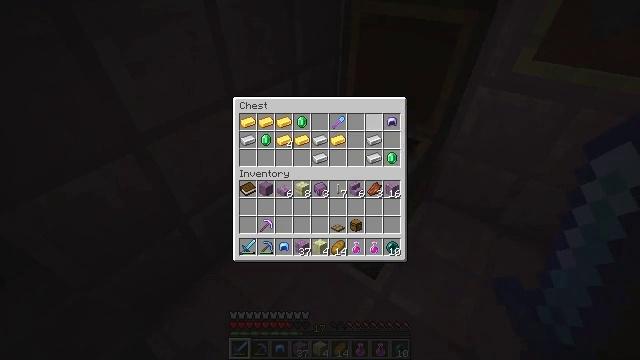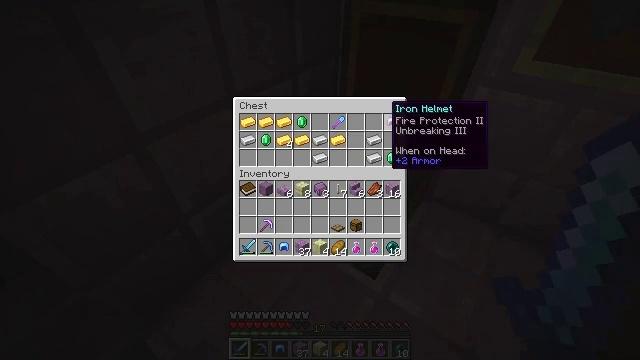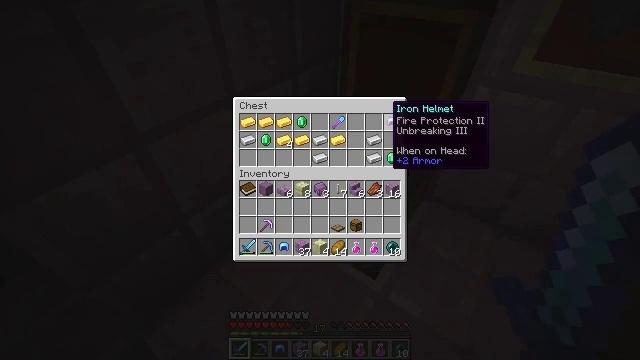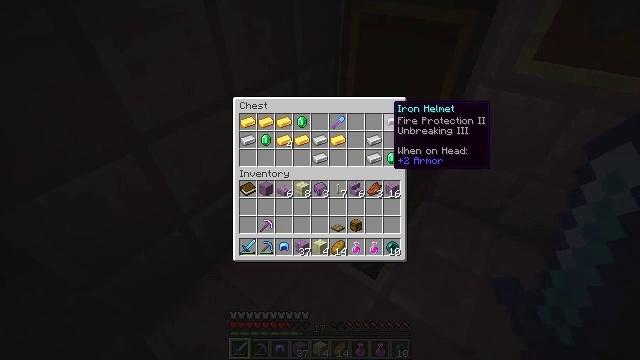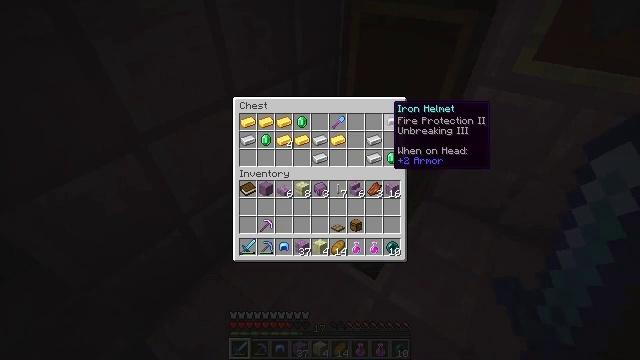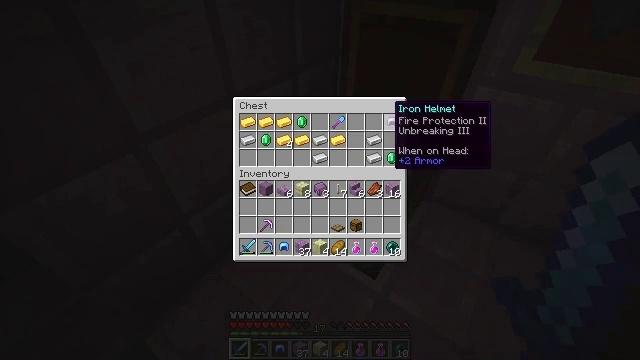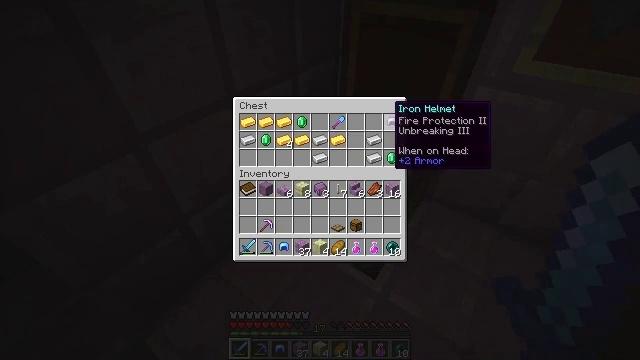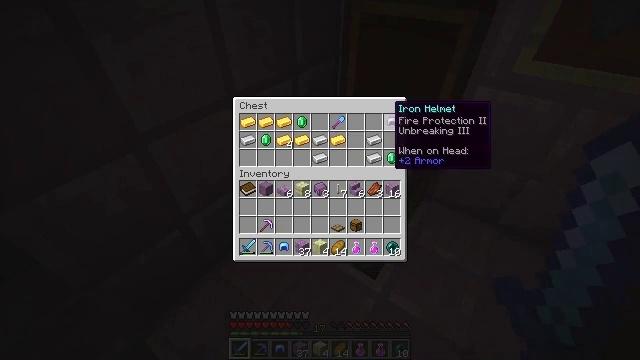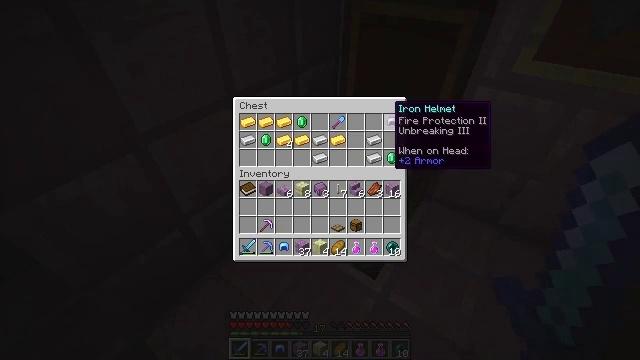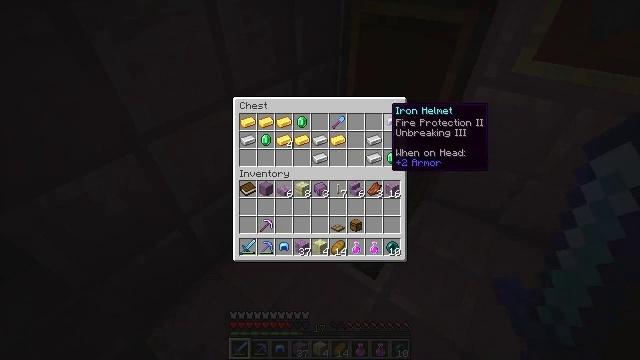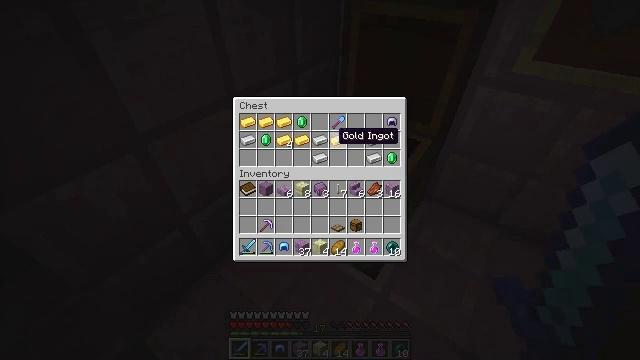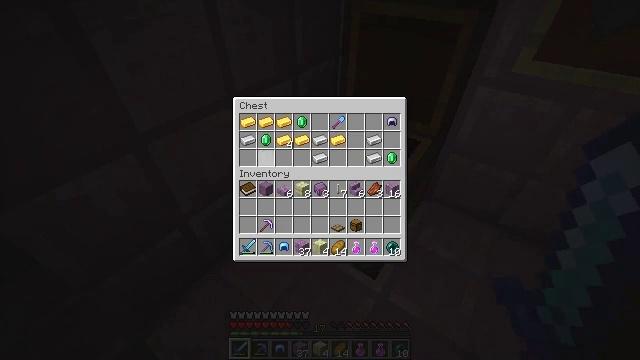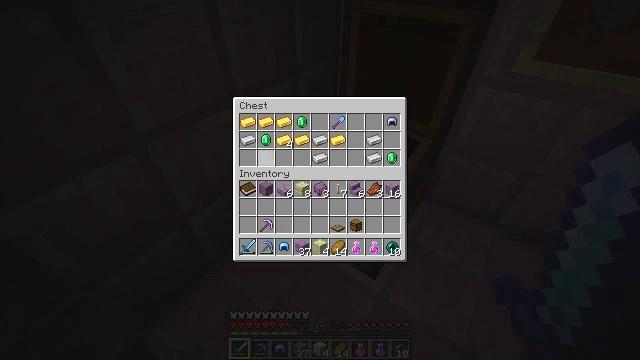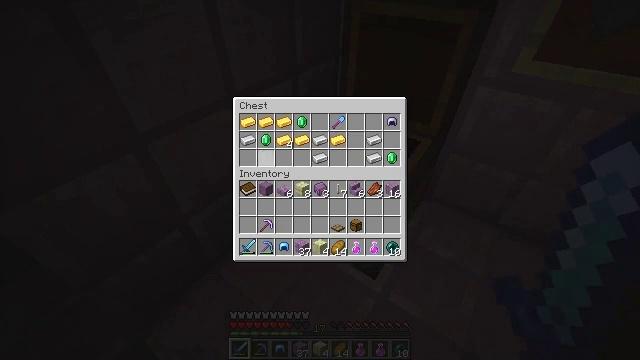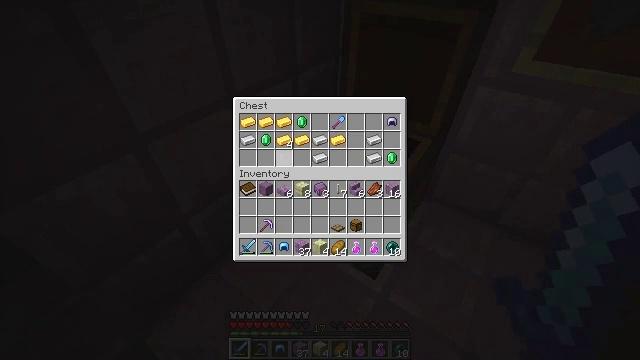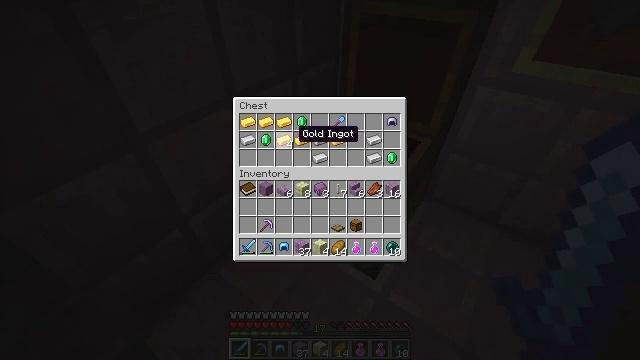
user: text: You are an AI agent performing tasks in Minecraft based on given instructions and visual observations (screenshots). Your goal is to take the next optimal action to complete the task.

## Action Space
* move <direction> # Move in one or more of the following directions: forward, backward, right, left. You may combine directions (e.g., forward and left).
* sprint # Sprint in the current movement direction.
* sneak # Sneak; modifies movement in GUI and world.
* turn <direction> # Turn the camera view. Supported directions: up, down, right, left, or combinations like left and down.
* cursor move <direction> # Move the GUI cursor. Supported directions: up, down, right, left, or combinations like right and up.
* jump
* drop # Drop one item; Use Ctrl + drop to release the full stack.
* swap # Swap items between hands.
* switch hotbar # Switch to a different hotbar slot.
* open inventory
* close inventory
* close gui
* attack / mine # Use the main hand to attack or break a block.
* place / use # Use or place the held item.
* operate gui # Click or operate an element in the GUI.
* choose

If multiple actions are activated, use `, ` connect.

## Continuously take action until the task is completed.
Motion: motion action
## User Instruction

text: Harvest the end rod for use.
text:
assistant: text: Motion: sneak, cursor move right
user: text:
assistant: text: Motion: sneak
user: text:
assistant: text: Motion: sneak
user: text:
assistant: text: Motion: sneak
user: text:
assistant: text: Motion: sneak
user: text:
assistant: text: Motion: sneak
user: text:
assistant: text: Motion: sneak
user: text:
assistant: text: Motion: sneak
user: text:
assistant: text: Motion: sneak
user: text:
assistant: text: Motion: sneak, cursor move left and down
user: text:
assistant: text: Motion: sneak, cursor move left and down
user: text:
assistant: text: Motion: sneak
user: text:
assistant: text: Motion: sneak
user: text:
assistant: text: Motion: sneak
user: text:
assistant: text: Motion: sneak, cursor move right and up
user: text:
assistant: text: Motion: sneak
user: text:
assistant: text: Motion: sneak
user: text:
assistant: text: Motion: no_op
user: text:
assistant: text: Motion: sneak
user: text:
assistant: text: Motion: sneak
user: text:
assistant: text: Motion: sneak, operate gui
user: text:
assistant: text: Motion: sneak, operate gui
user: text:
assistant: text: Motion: sneak
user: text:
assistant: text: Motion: sneak
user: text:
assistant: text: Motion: sneak
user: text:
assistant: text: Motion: sneak
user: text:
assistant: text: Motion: sneak
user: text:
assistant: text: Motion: sneak, operate gui
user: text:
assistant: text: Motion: sneak, operate gui
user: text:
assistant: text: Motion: sneak, cursor move left